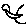
Label: bird